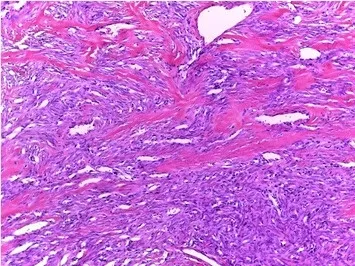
Hematoxilin & eosin (H&E) stain showing a spindle cell proliferation with "hemangiopericytoma like" vascularization and admixed ropy collagen (x100 magnification).
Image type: pathology (h&e)